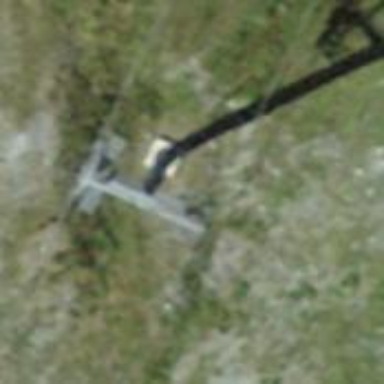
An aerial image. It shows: Pylon used for aerialway.